Field crop: maize
Growth stage: 2
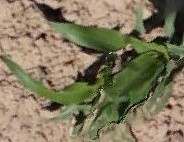
Species: maize